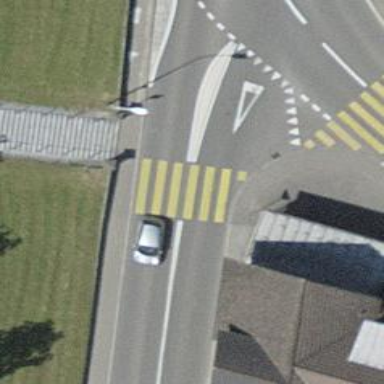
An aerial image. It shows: Road with steps.